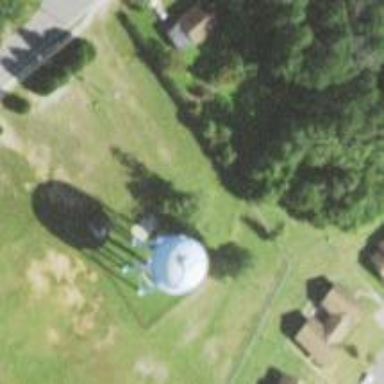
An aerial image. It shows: Water tower that is man-made.